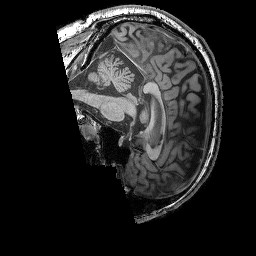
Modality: T1w
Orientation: sagittal
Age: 56
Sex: male
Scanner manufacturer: siemens
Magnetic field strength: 3 T
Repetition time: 2.25 s
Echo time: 0.00411 s